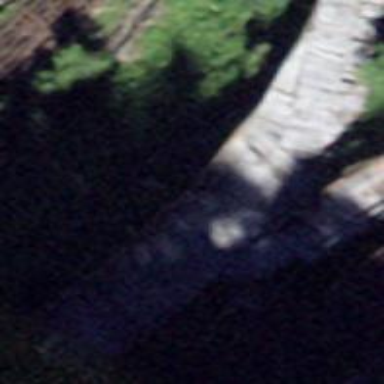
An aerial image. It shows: Path leading to bridge.